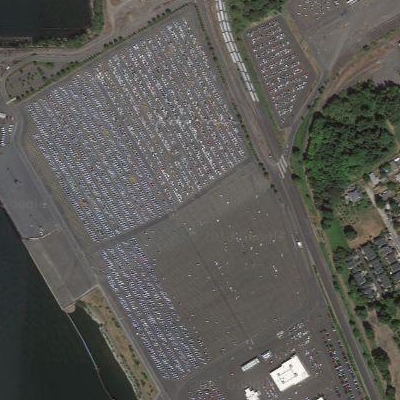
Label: gParking